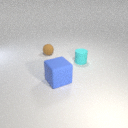
small cyan rubber cylinder in front of small brown rubber sphere